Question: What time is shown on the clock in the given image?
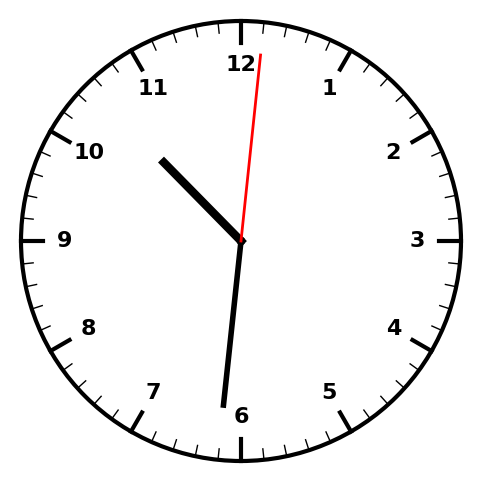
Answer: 10:31:01